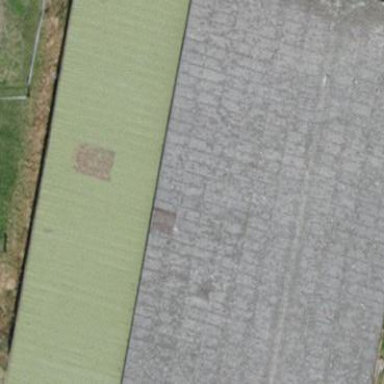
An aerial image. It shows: Barn.